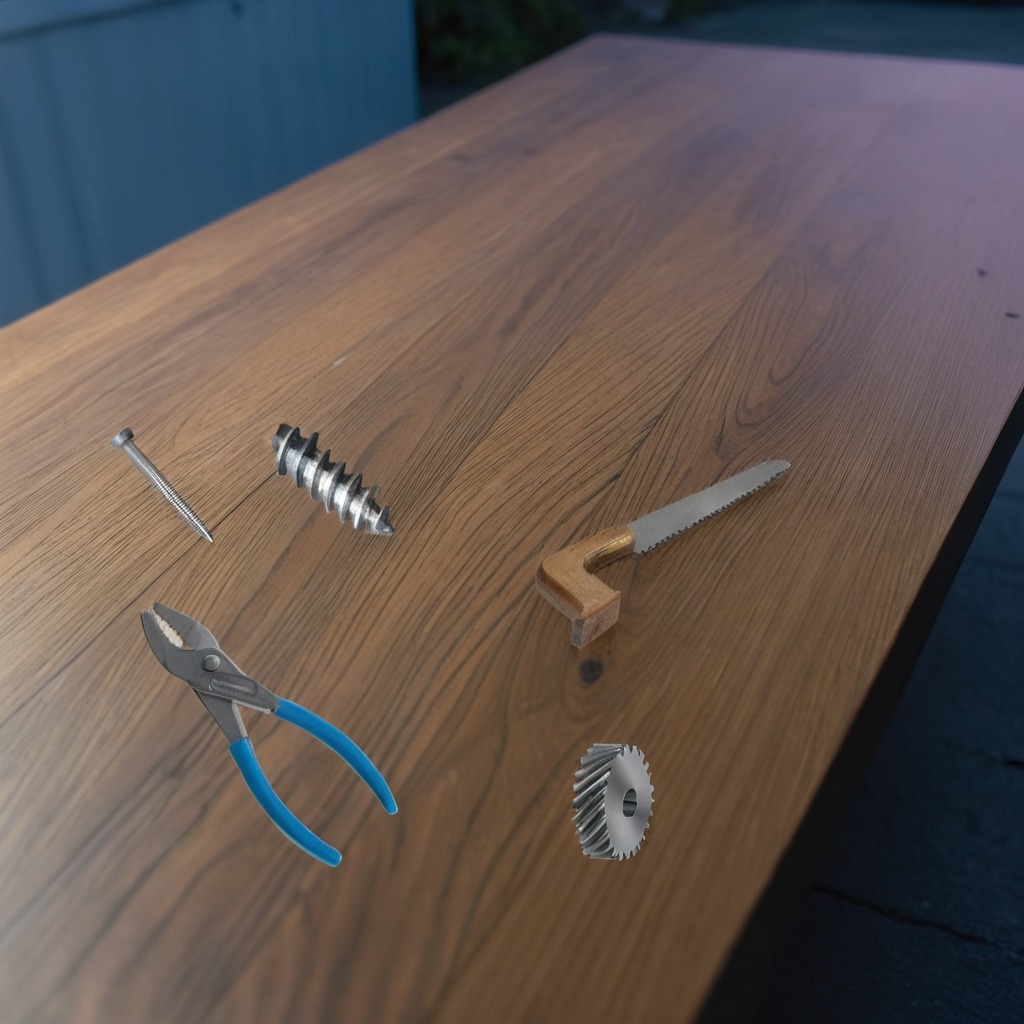
A steel gear with teeth, a metal machine screw, an iron nail, pliers, and a handheld metal saw are lying on the old table in a small garage at twilight.